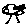
Label: tree